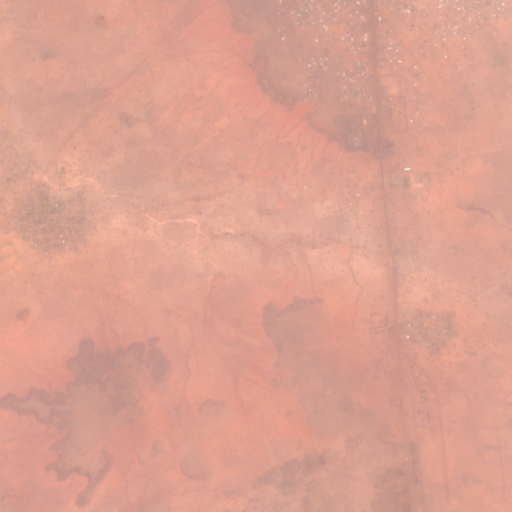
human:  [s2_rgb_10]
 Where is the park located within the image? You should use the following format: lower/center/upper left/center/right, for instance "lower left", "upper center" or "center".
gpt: The park is located in the center right of the image.
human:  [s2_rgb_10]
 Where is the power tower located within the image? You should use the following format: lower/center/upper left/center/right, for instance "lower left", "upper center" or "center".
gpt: The power tower is located in the upper right of the image.
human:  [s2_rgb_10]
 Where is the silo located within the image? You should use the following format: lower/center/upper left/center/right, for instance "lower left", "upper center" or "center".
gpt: The silo is located in the upper right of the image.
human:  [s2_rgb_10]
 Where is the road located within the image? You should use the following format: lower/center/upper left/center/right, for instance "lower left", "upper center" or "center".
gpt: There is no road in the image.